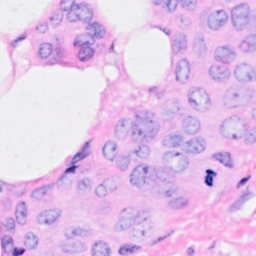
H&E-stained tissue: Breast